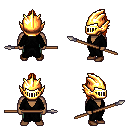
a pixel art fantasy rpg character, male body template, human, dark skin, gray robe, teal pants, light blonde long topknot hairstyle, gold helm, brown shoes, spear, four views (front, back, left, right), 2x2 character sprite sheet, small pixel art, hard edges, no anti-aliasing